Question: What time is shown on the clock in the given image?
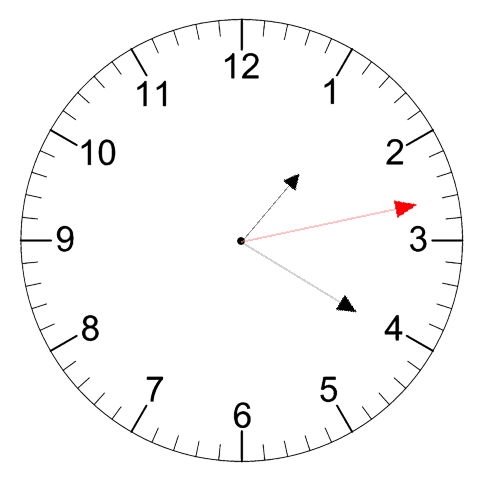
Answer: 01:20:13